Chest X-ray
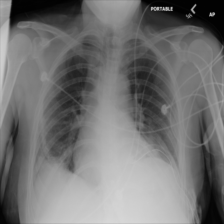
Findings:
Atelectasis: positive
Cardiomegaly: negative
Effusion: negative
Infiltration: negative
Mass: positive
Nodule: negative
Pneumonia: negative
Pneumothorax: negative
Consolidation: negative
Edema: negative
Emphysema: negative
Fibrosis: negative
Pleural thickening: negative
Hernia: negative